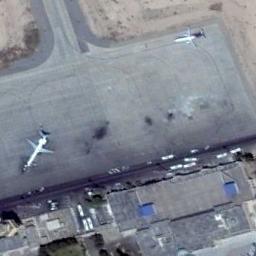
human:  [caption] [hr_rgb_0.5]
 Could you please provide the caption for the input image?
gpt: There are two planes on the ground, One at the corner of the ground and one near the building .

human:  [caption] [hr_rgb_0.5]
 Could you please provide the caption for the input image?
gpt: A large plane and a small plane are parked on the open space beside the buildings .

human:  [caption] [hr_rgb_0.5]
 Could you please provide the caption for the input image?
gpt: Two planes of different sizes are parked on a clearing, With many buildings next to the plane .

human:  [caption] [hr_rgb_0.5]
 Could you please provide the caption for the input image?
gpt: Two planes parked on the airport .

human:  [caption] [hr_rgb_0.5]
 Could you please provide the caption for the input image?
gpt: One plane is on the ground next to the buildings .